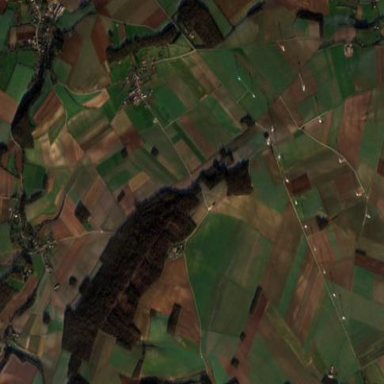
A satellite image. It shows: Picturesque farmland scene.